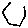
Label: hexagon